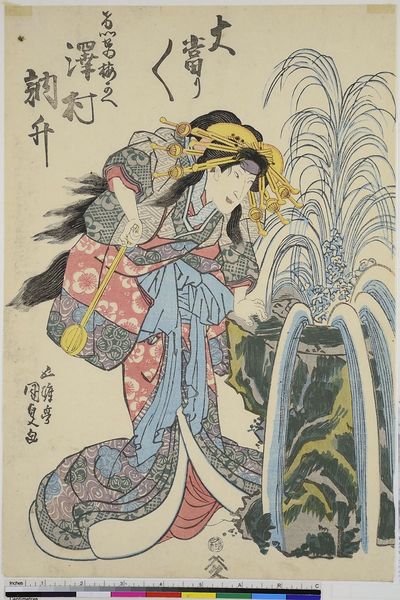
Titel: Oatari oatari: Der Schauspieler Sawamura Tossho als Umegae
Künstler: Utagawa Kunisada
Standort: Hamburg
Institution: Museum für Kunst und Gewerbe Hamburg
Schlagwörter: theater, springbrunnen, holzschnitt, druckgraphik, druckgrafik, zeit, schauspieler, farbholzschnitt, schauspielerin, kabuki, edo, reproduktionen, druckerzeugnisse, theateraufführung, ukiyo